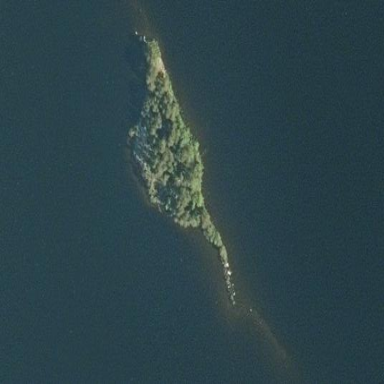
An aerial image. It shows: Islet.